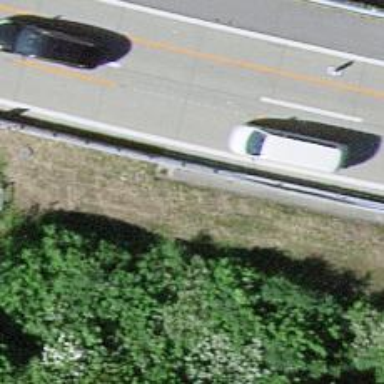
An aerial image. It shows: Primary highway with asphalt surface passing through tunnel.